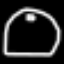
Label: clock